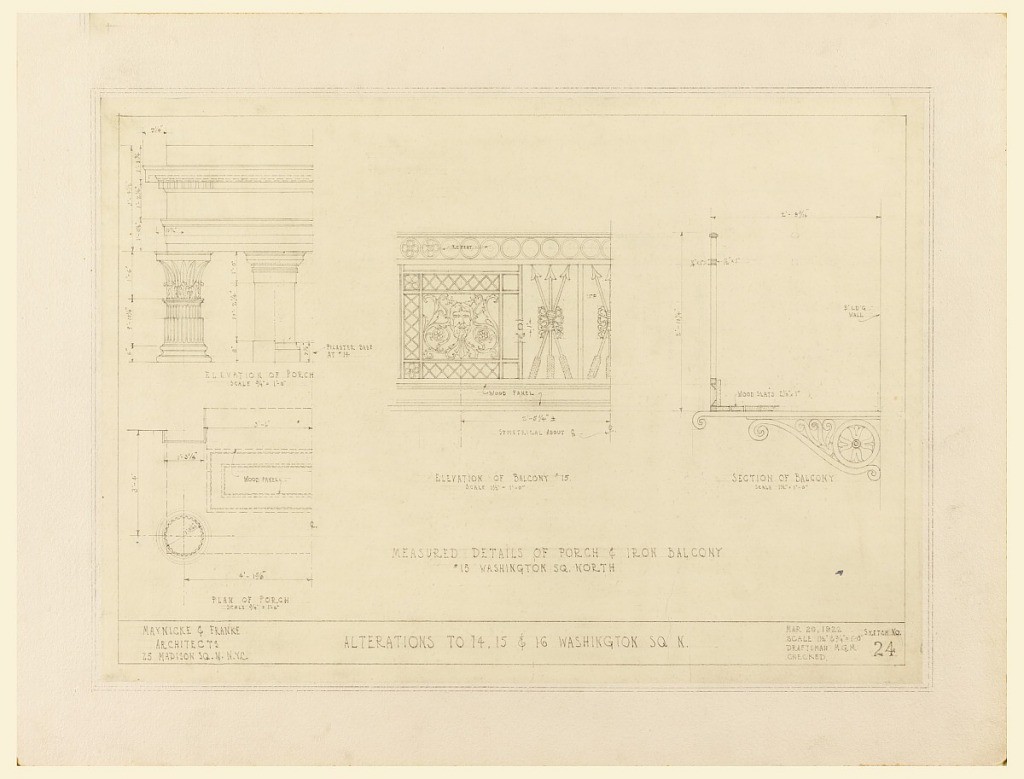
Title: Alterations to 14 15 16 Washington Square North, Sketch No. 24
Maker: Maynicke & Franke
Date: March 20, 1922
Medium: Graphite on cream paper mounted on board
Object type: Drawing
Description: Drawing shows several designs, for the alterations of two buildings, including a porch, balcony, iron fence, and 2nd story window, and 1st floor lintels. There are measurements throughout. Left: ELEVATION OF PORCH / SCALE ¾" = 1'-0"; center: ELEVATION OF BALCONY #15 / SCALE 1 ½ - 1'-0"; right: SECTION OF BALCONY; lower left: DETAILS OF PORCH & IRON BALCONY / #15 WASHINGTON SQ. NORTH